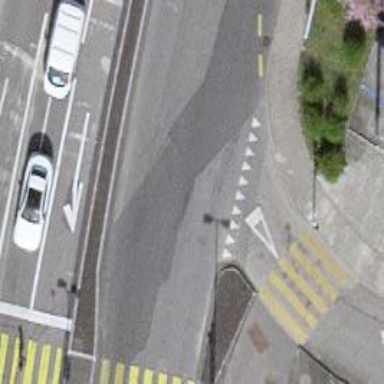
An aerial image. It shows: Road with "give way" sign.